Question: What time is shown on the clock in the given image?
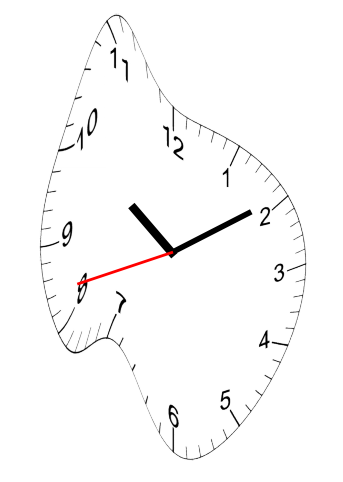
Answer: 10:09:42